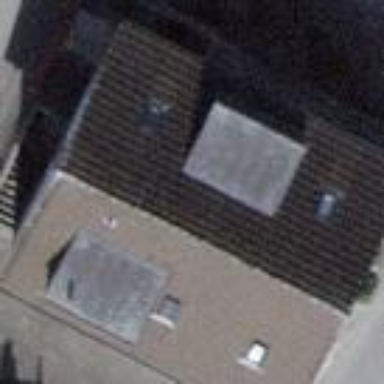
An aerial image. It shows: Detached building with gabled roof.